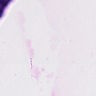
Metastatic tissue present: no